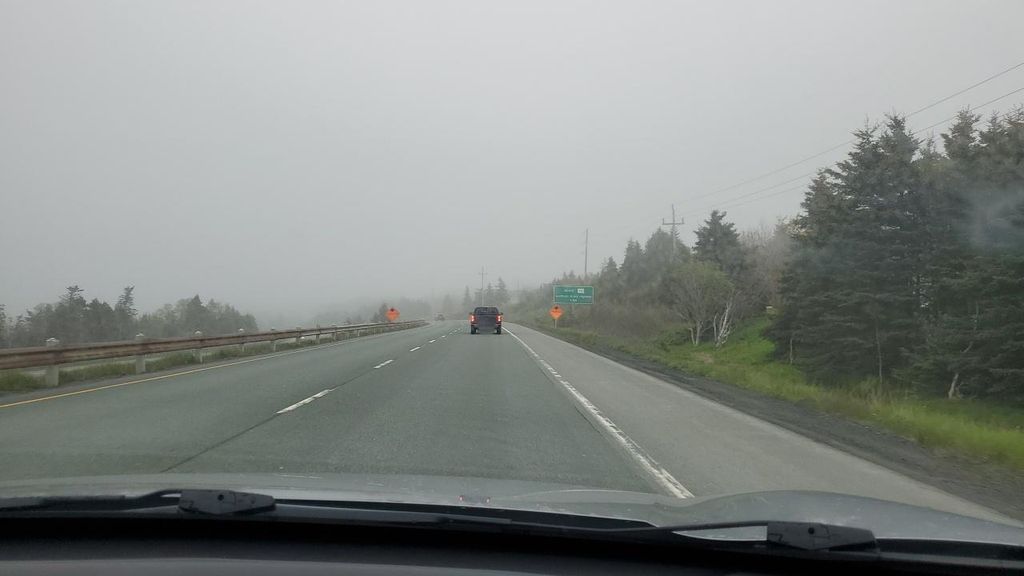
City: st_johns